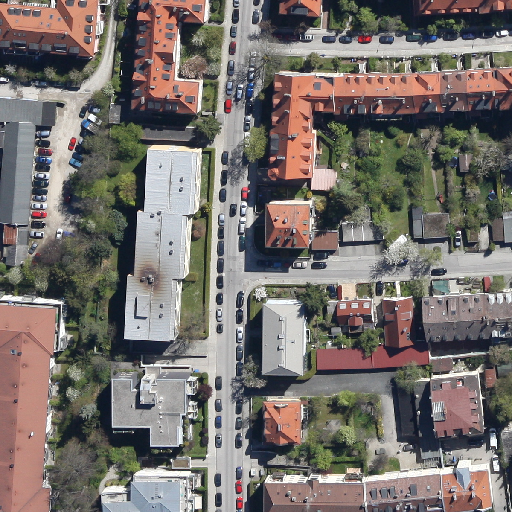
Referring expression: van in the parking area